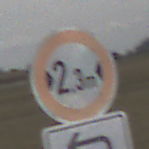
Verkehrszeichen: TatsaechlicheBreite2Komma3
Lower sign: RichtungsangabeDurchPfeile2
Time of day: Midday
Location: Outdoor (Nature)
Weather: PartlyCloudy
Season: NotSpecified
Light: Natural